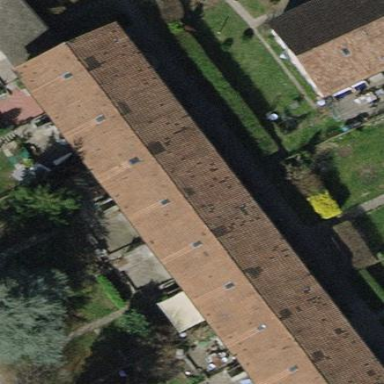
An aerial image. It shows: Terrace building.